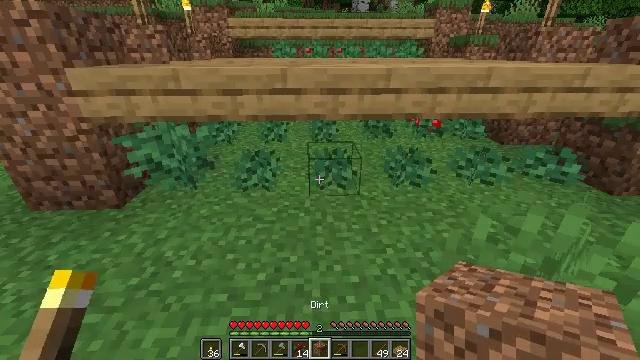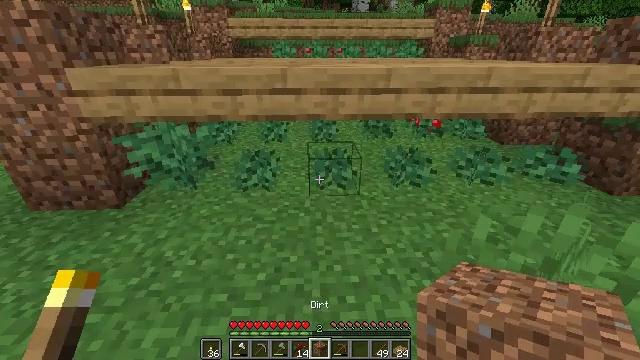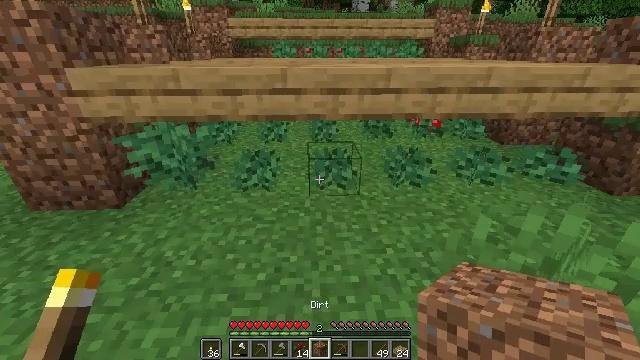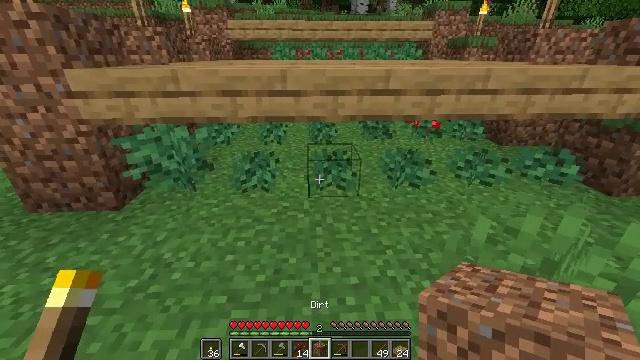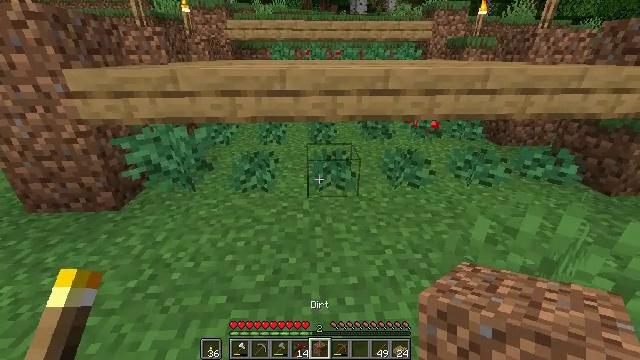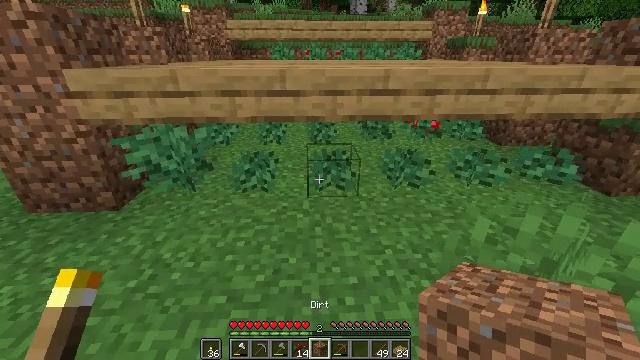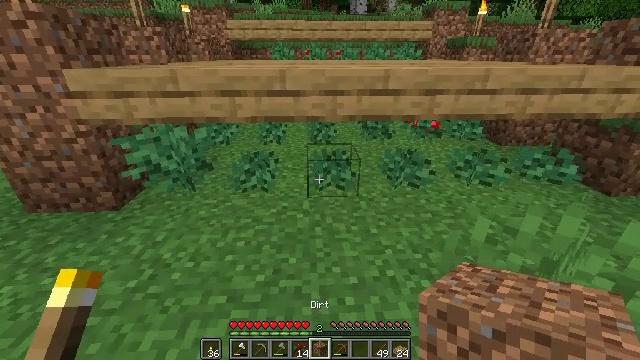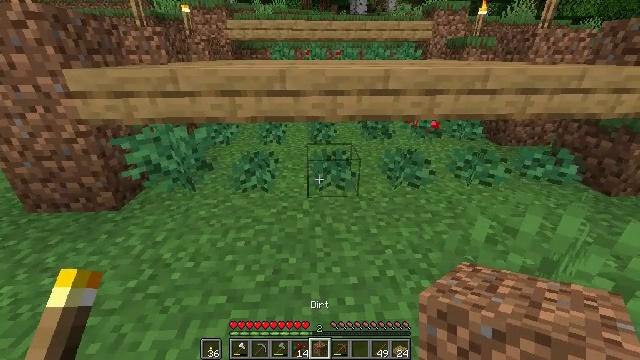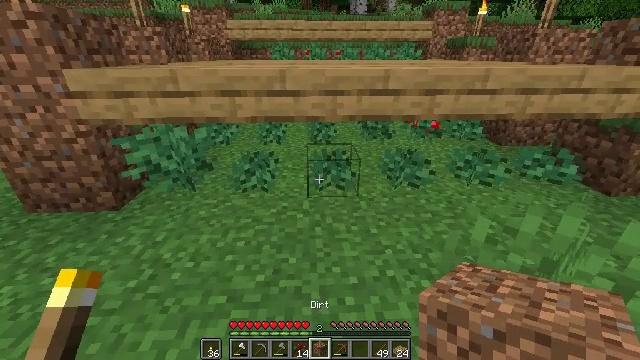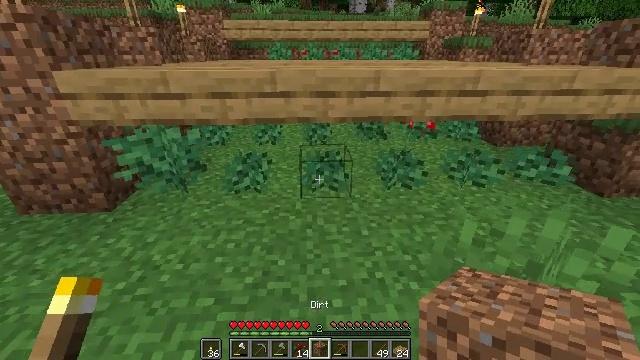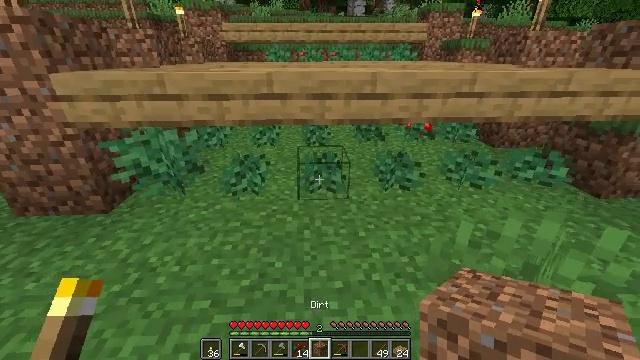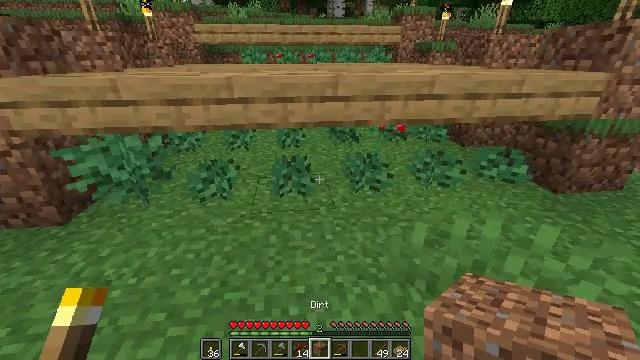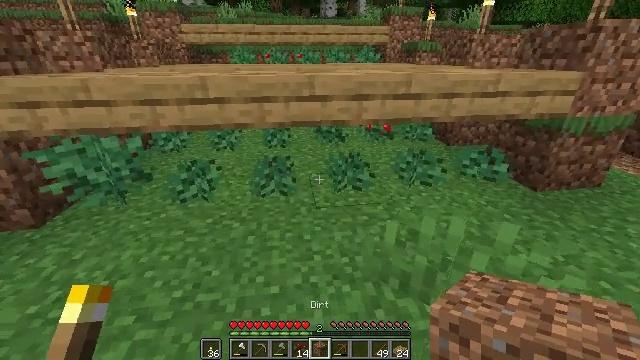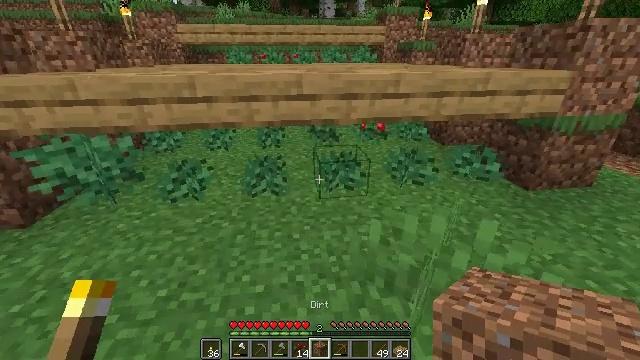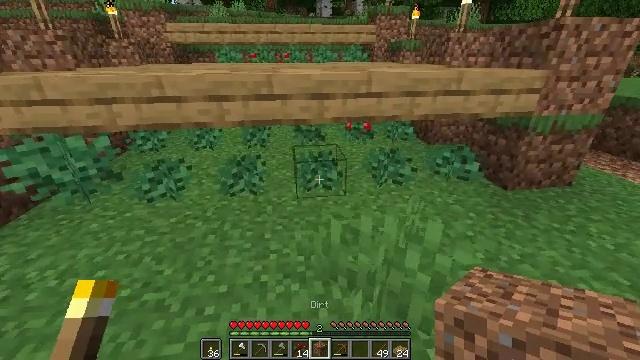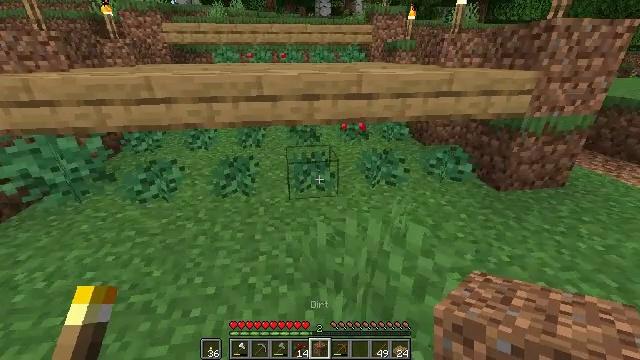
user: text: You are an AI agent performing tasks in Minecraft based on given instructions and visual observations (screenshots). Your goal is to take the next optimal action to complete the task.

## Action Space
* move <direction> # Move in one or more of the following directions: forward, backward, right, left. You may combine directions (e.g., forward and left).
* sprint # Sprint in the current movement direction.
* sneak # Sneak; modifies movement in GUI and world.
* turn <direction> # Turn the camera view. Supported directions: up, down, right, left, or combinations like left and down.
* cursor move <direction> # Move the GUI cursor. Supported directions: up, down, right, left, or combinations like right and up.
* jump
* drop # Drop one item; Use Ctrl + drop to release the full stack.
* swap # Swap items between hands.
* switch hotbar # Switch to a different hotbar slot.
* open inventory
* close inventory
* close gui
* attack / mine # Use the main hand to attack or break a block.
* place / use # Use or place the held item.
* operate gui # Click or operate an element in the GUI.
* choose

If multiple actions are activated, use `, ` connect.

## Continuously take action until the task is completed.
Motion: motion action
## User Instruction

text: Mine the sweet berry bush.
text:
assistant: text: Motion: no_op
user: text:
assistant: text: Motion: no_op
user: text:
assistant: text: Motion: no_op
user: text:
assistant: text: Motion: no_op
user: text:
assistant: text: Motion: no_op
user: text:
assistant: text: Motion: no_op
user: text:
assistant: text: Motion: no_op
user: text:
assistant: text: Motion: no_op
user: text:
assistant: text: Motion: move right
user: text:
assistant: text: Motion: move right
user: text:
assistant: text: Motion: move right, turn right
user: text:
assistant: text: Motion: move right, turn right
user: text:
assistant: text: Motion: move right
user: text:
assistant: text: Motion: move right
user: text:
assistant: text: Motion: move right
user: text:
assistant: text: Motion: move right
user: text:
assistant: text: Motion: move right
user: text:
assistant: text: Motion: move right
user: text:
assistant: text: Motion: move right
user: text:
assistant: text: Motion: no_op
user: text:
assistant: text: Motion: no_op
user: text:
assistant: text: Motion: no_op
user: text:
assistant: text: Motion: turn left
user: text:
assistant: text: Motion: turn left
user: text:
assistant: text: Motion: no_op
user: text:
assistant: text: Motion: turn right and down
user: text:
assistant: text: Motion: turn right
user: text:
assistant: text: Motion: move right, turn right and up
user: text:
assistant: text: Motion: move right, turn right and up
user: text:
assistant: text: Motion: move right